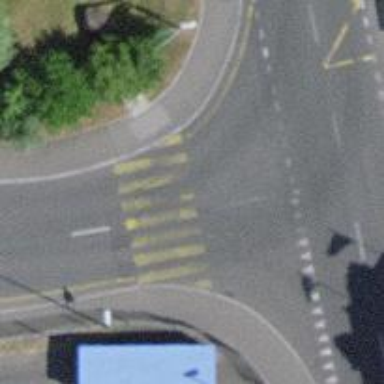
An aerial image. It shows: Uncontrolled zebra crossing with notable zebra markings.